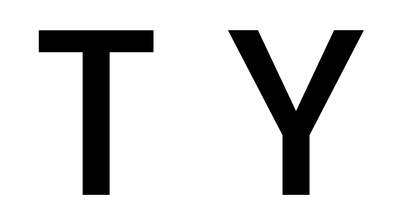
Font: Poppins-Medium